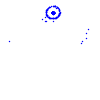
Particle: proton